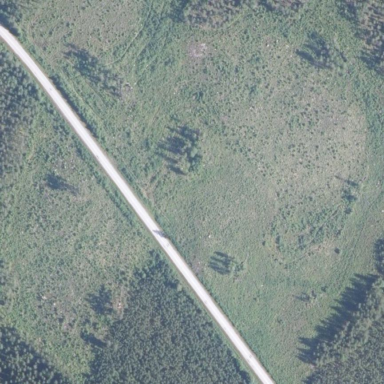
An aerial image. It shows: Clearcut area with scrub vegetation.